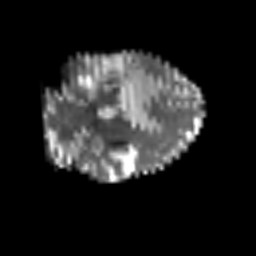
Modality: T2w
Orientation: coronal
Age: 65
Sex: female
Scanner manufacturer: siemens
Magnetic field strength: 3 T
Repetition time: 3.2 s
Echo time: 0.081 s